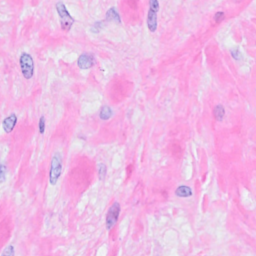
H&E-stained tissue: Breast